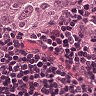
Metastatic tissue present: yes